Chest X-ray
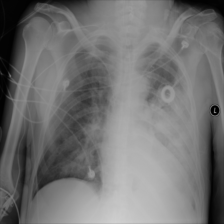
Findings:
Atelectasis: negative
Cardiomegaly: negative
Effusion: negative
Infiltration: negative
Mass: negative
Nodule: negative
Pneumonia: negative
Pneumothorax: negative
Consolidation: positive
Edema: negative
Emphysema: negative
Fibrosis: negative
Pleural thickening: negative
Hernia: negative